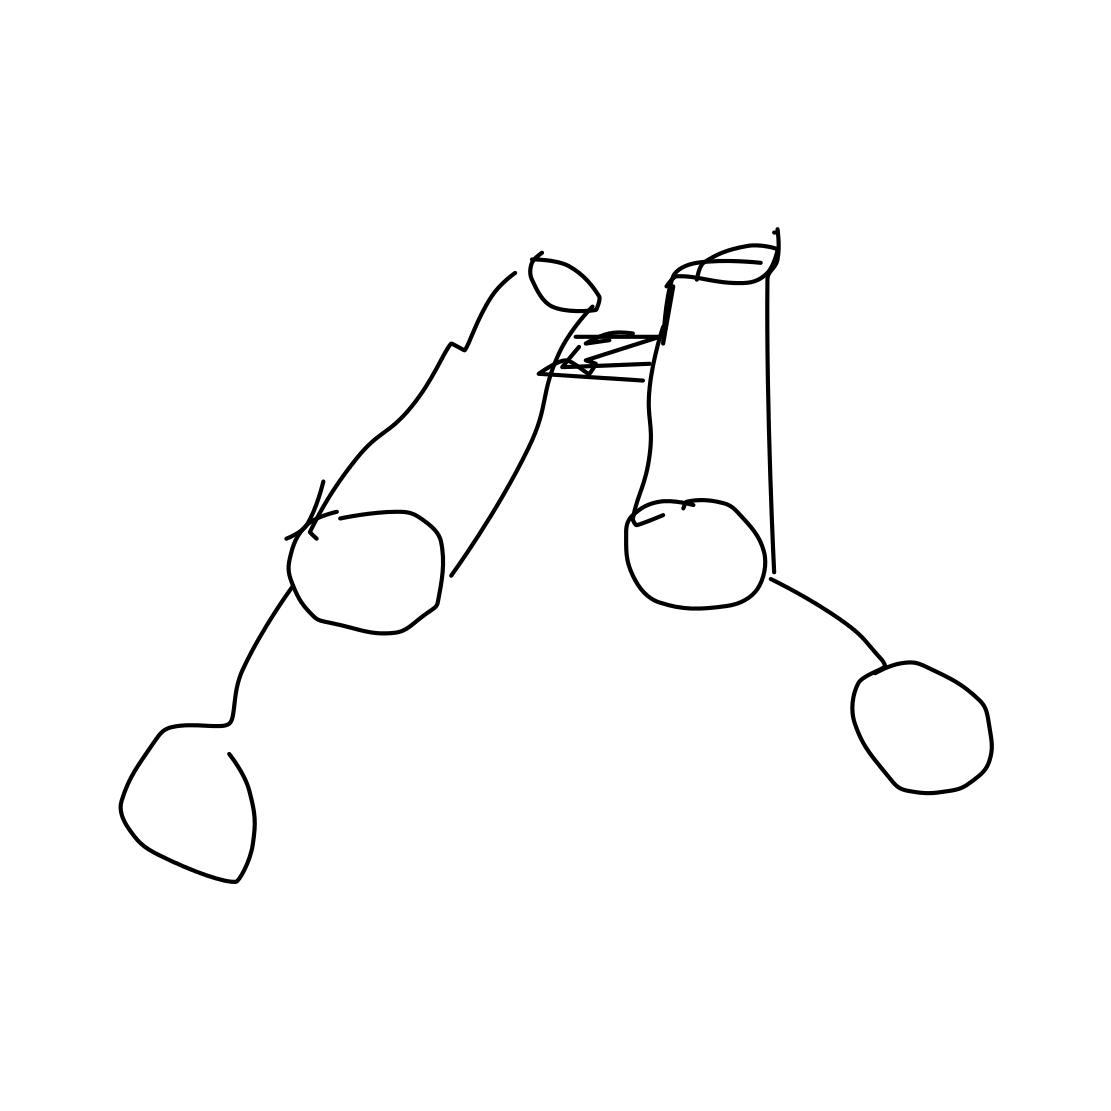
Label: binoculars